Field crop: maize
Growth stage: 1
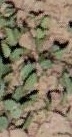
Species: convolvulus